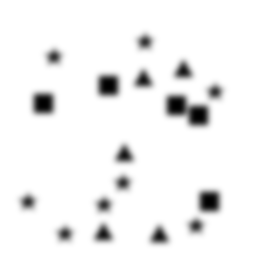
Squares: 5
Triangles: 5
Stars: 8
Total shapes: 18